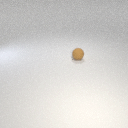
small brown rubber sphere